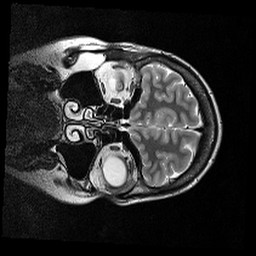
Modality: T2w
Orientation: coronal
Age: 37
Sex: female
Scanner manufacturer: siemens
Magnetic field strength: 3 T
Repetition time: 7 s
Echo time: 0.085 s